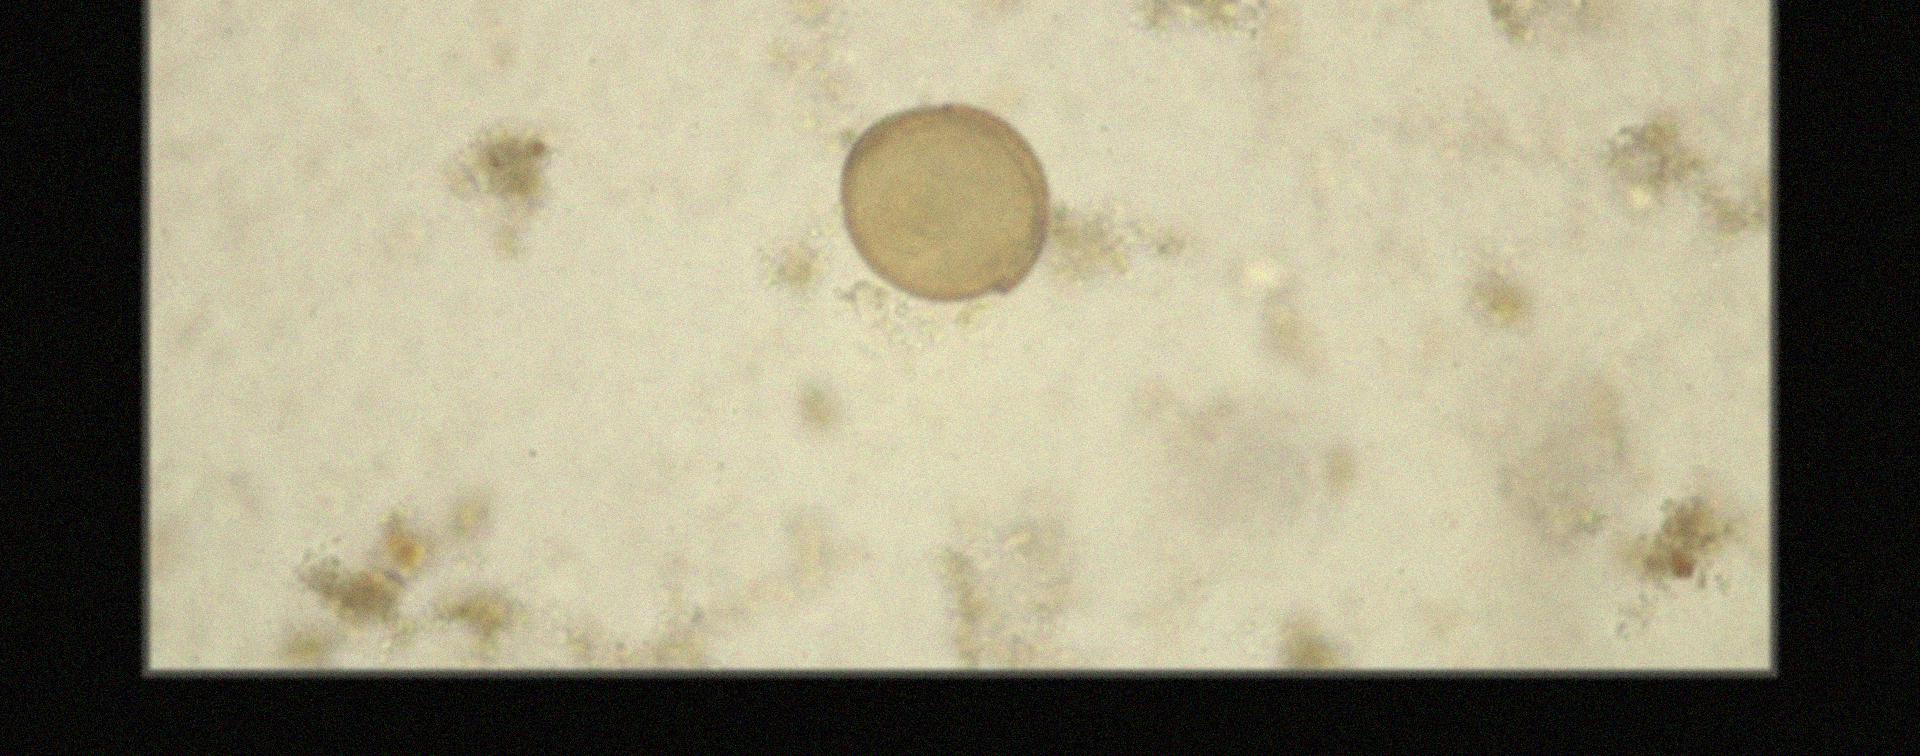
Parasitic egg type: Hymenolepis diminuta